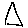
Label: triangle